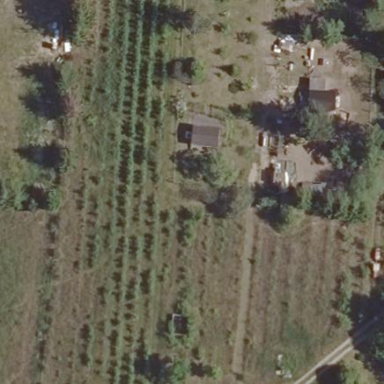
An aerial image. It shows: Orchard.